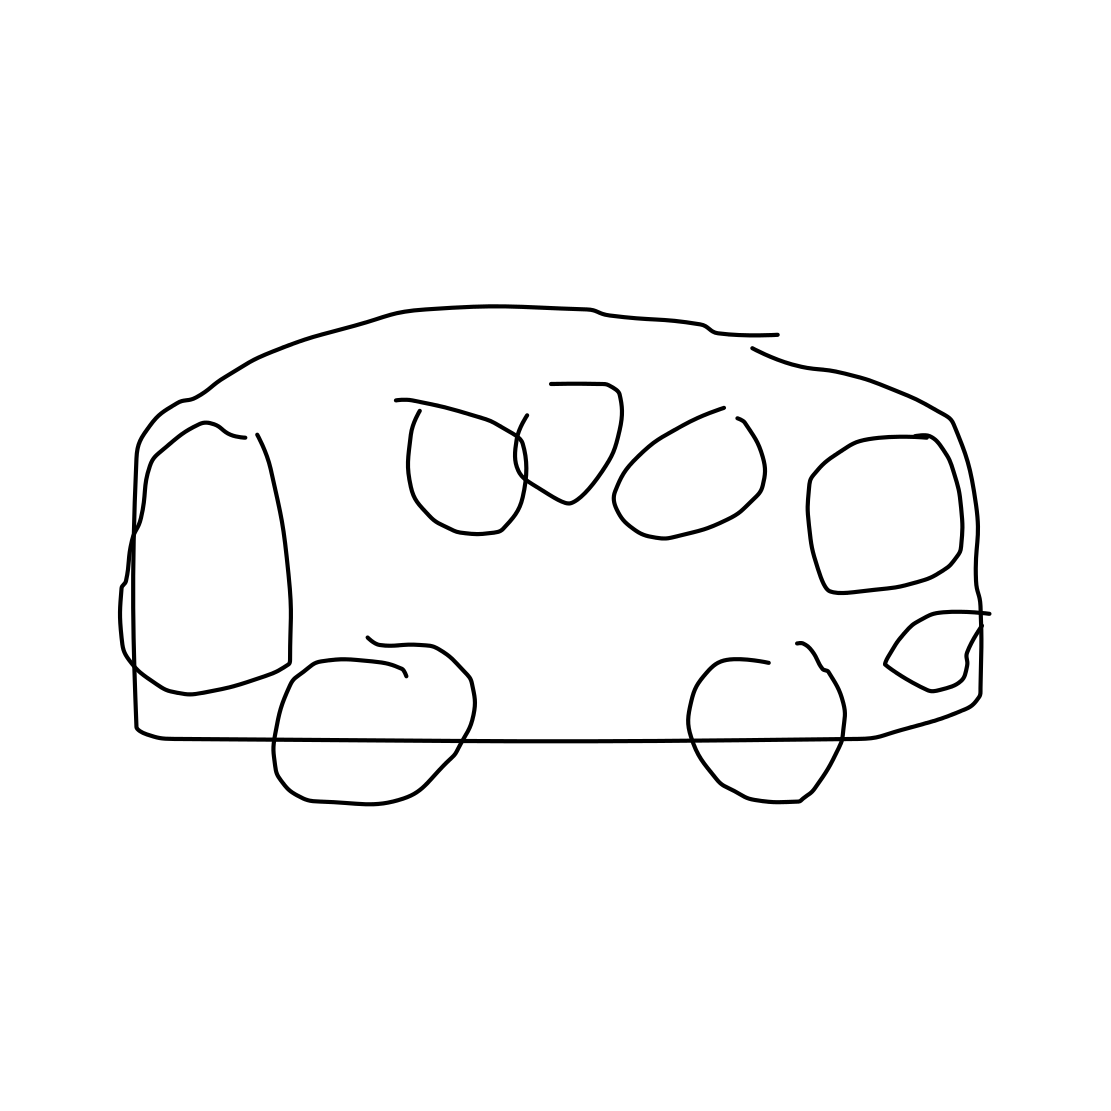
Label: bus